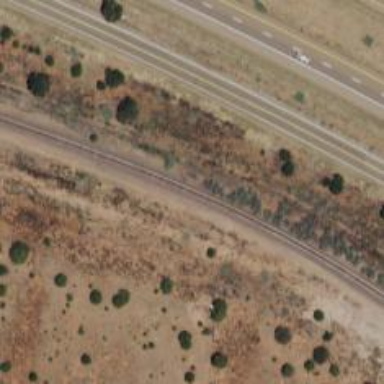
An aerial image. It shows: Railway track.